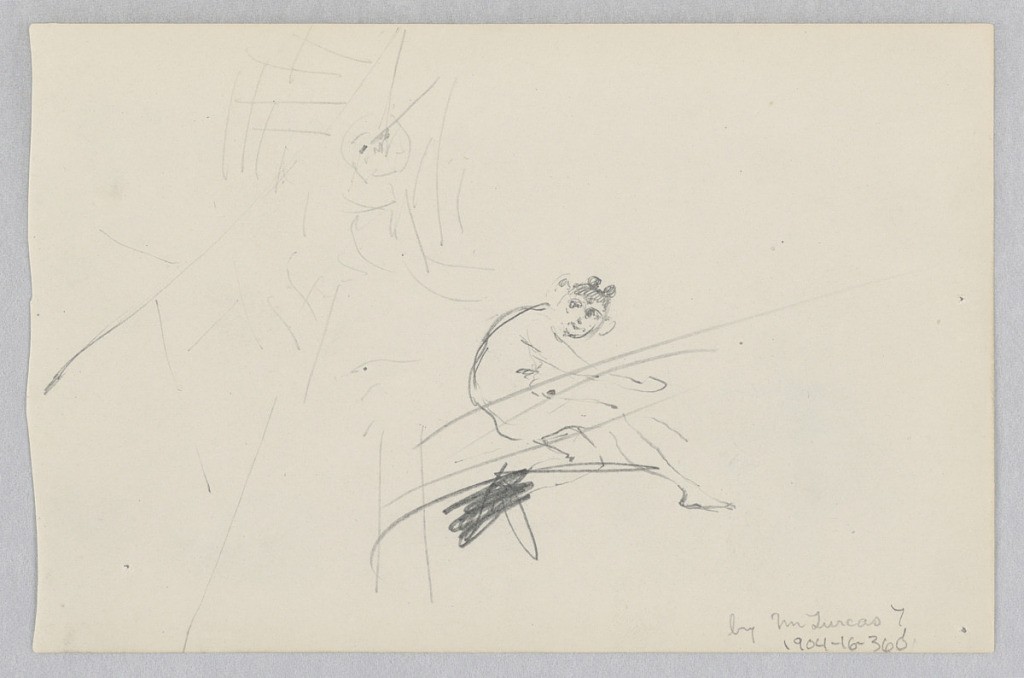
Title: Boat
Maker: Robert Frederick Blum, American, 1857–1903
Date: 1881
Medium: Graphite on wove paper
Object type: Drawing
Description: Partial sketch of a boat with a seated figure on board.